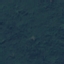
Land use / land cover class: Forest